Field crop: tomato
Growth stage: 1
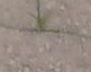
Species: cyperus